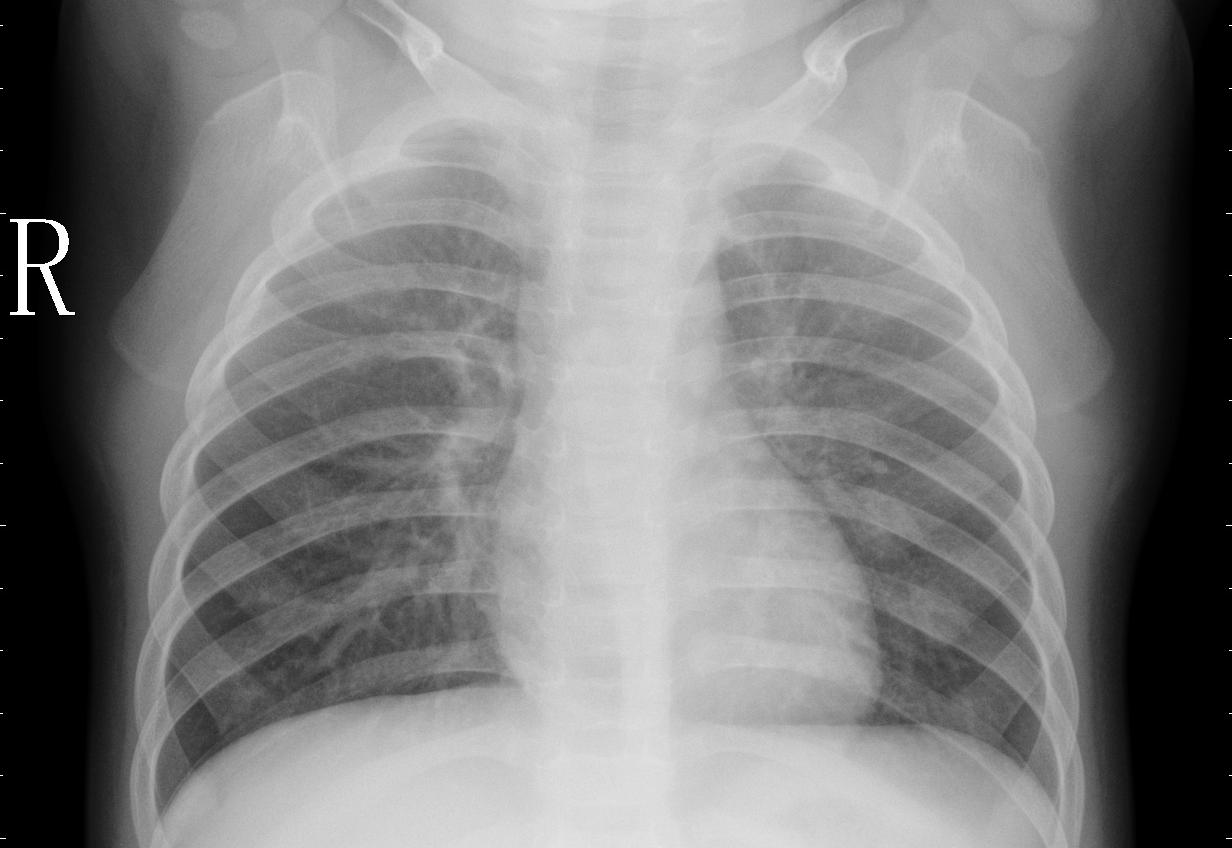
Diagnosis: PNEUMONIA